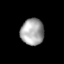
Tissue: lung
Cell type: Fibroblasts
Senescence score: 0.6318
Nuclear area (px): 603
Mean DAPI intensity: 165.481